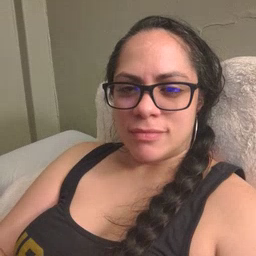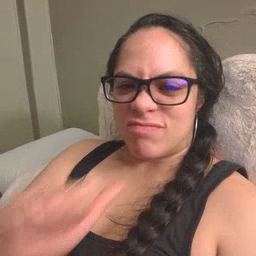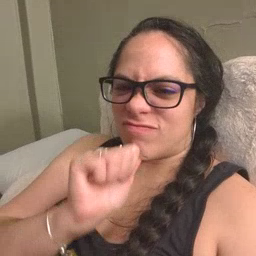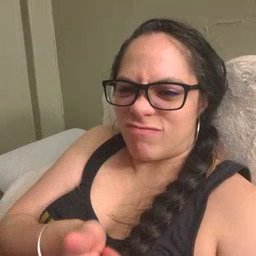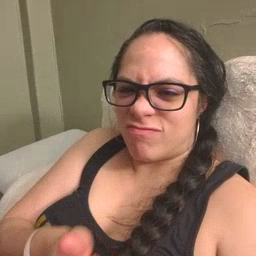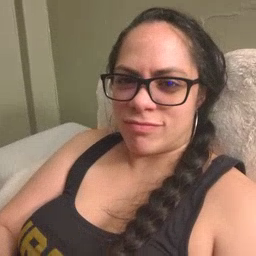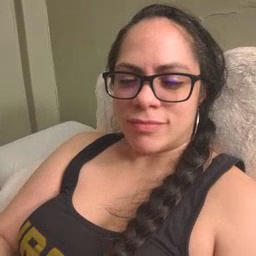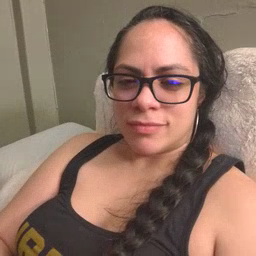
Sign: not